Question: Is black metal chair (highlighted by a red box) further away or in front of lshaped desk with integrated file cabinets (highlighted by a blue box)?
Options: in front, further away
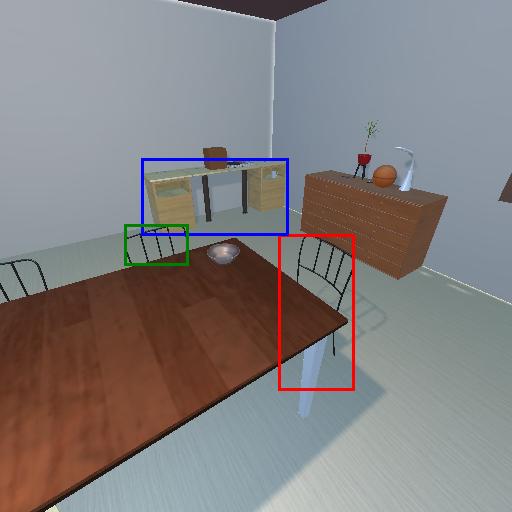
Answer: in front